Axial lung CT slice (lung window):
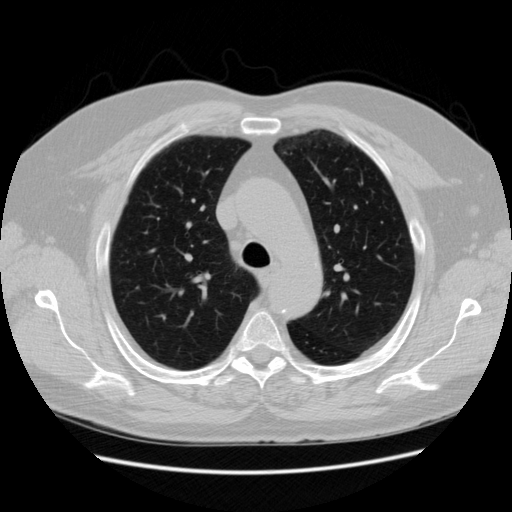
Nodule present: no